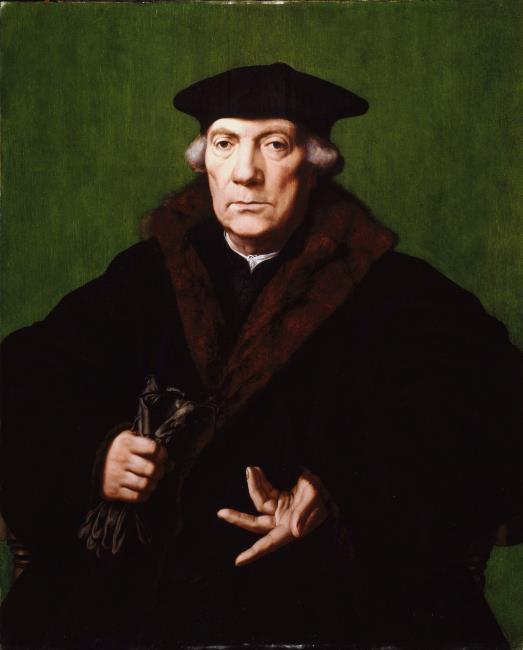
Title: Portrait of Jean de Carondelet (1469-1544)
Artist: Jan Cornelisz. Vermeyen
Earliest date: 1528
Latest date: 1529
Genre: painting
Iconography: Gloves
Keywords: man's portrait, three-quarter length, head to the left, body facing left, sitting, facing front, hand gesture, glove/gloves in hand, bonnet, fur collar